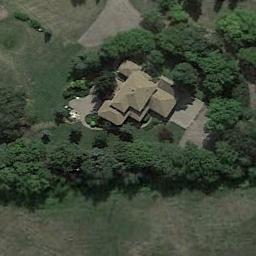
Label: sparse_residential